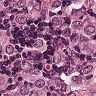
Metastatic tissue present: yes